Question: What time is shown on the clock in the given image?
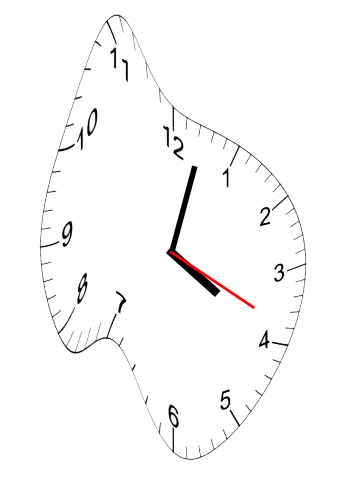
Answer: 04:02:19